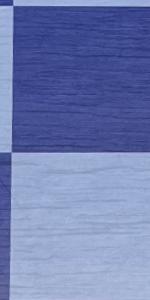
Label: Empty